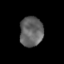
Tissue: skin
Cell type: Epithelial cells
Senescence score: 0.2848
Nuclear area (px): 681
Mean DAPI intensity: 98.416